Field crop: maize
Growth stage: 2
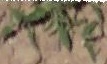
Species: atriplex